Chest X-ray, PA view. Patient: 27 years old, sex F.
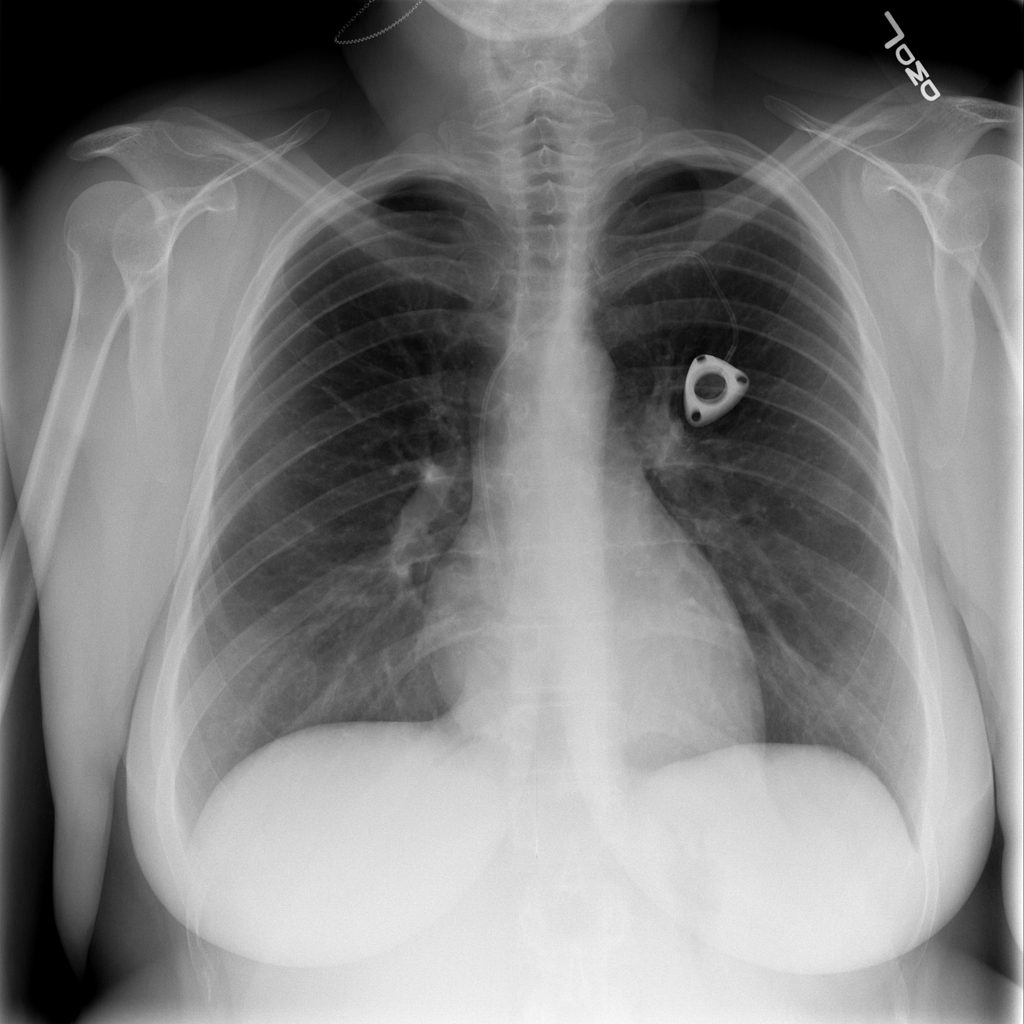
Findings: No Finding